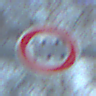
Verkehrszeichen: Geschwindigkeit100
Umgebung: Outdoor, Nature
Tageszeit: SunriseSunset
Wetter: Clear
Licht: Natural
Jahreszeit: Winter
Kontrast: LowContrast